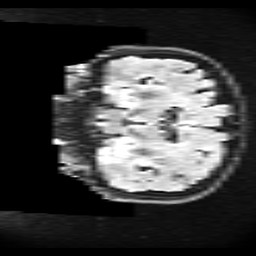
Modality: FLAIR
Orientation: coronal
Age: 55
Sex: female
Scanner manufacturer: ge
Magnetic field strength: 3 T
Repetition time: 11 s
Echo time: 0.1497 s